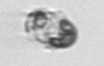
Label: Mesodinium